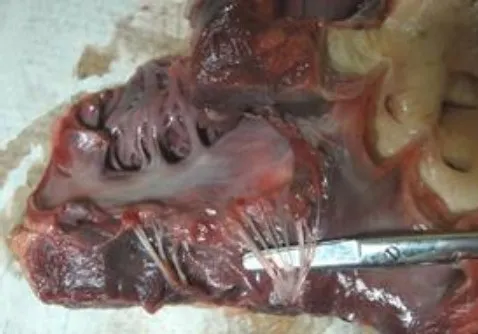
Mitral valve leaflets are fleshy, shrunk and nodular.
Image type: medical_photograph (other_medical_photograph)